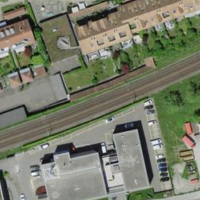
EUNIS habitat code: 55
Species observed at this site:
Eristalis tenax
Bryum argenteum
Pararge aegeria
Zoropsis spinimana
Lilioceris lilii
Vanessa cardui
Cardamine pratensis
Aquilegia vulgaris
Helix pomatia
Rhytidiadelphus squarrosus